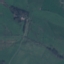
Land use / land cover class: Pasture